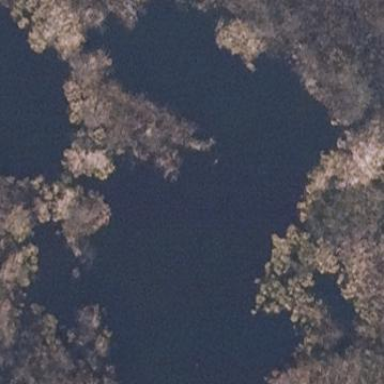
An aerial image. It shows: Swamp in wetland area.